Question: So am getting a 409 Conflict with Failed to load resource error. Happens when i click on a form submit of a generic Java web application.
On click of the button there is no application log shows up, just the following error shows up and the process ends. This log is from browser console.

What are the possibilities for such an issue? Any help/suggestion will be really helpful.Help on internet was not much helpful.
Interestingly this is very intermediate i.e. it happens for a device and the next time you won't see it, comes back from grave again in few hrs or so.
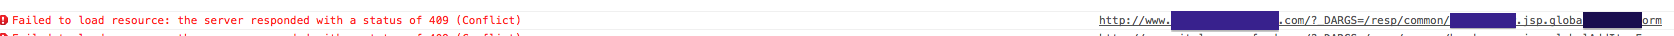
Answer: Let me start by saying that I have not received this error, but based on your problem statement, it seems you could be having trouble with a file lock on your server. If you are attempting to call a resource that is loaded in another tool like an IDE, then it is possible the file is locked and the server is raising this error.
You may only receive this error if your server is in development mode vs production mode. Production mode will cache the file and not result in a conflict.
Here is a link that partially explains the problem.
<URL>
Hope this helps!!